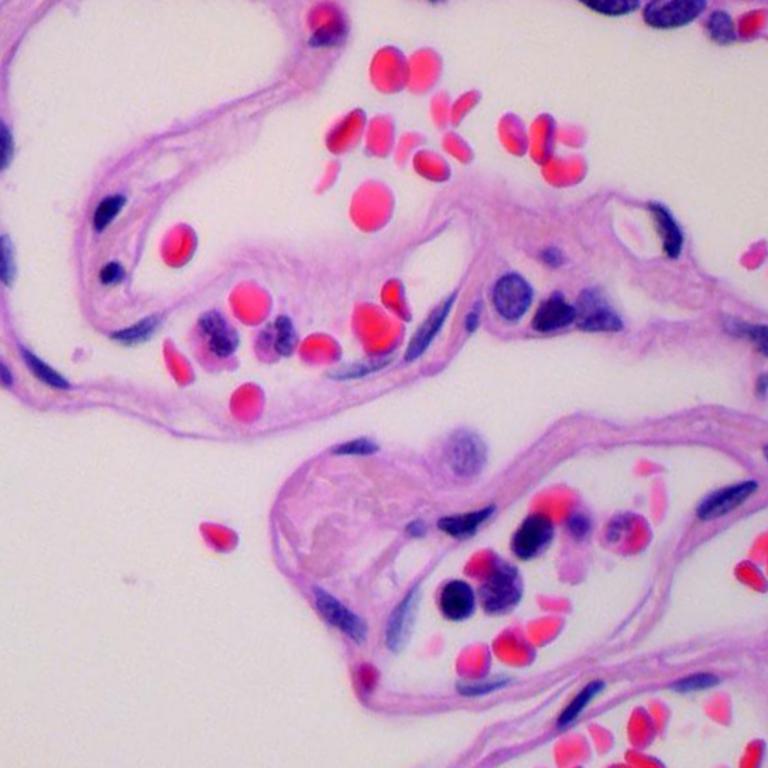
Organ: lung
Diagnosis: benign